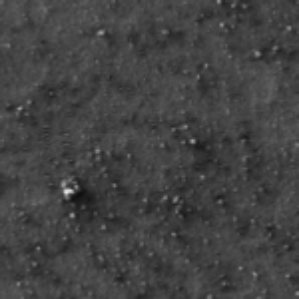
Label: frost